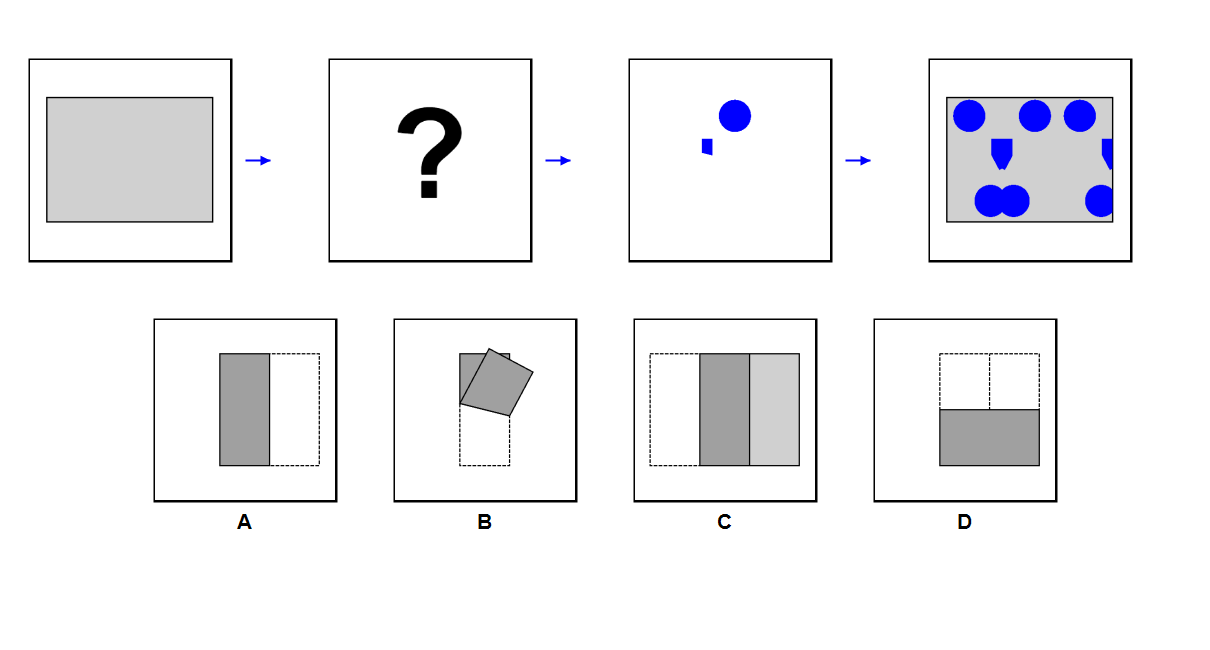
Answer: D